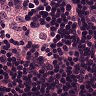
Metastatic tissue present: no